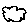
Label: cloud